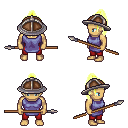
a pixel art fantasy rpg character, male body template, human, tanned skin, chain tabard jacket, red pants, gold long topknot hairstyle, chain helm, spear, four views (front, back, left, right), 2x2 character sprite sheet, small pixel art, hard edges, no anti-aliasing